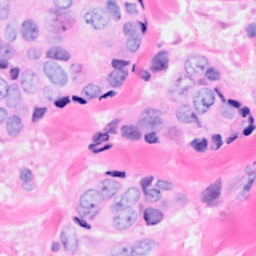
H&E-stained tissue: Breast